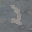
Label: 2